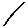
Label: line